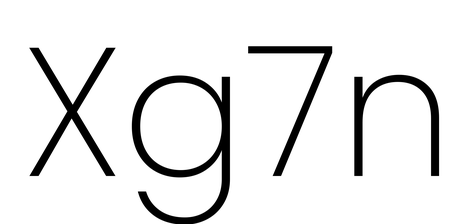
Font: Poppins-ExtraLight